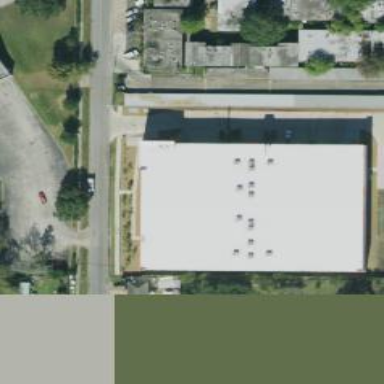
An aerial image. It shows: Storage rental shop called Public Storage located in building.